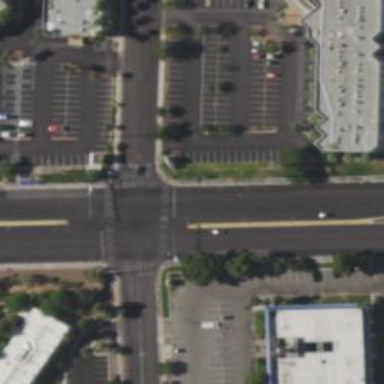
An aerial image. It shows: Solid stop line on the road marking.